Field crop: maize
Growth stage: 2
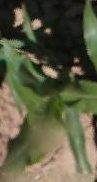
Species: maize